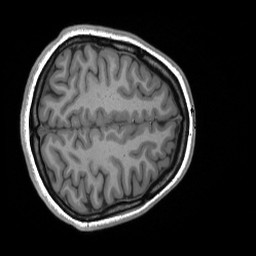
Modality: T1w
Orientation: axial
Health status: ill
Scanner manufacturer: siemens
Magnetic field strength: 3 T
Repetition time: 2.3 s
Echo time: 0.00243 s